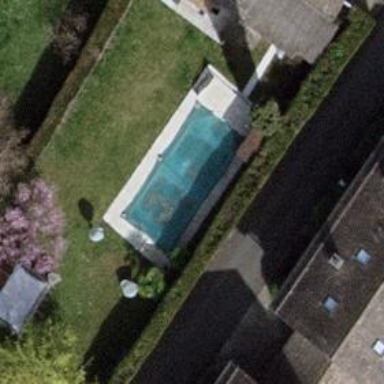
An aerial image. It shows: Swimming pool located in leisure land.